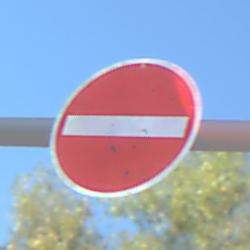
Verkehrszeichen: VerbotDerEinfahrt
Umgebung: Outdoor, Nature
Tageszeit: Midday
Wetter: Clear
Licht: Natural
Jahreszeit: Summer
Kontrast: HighContrast